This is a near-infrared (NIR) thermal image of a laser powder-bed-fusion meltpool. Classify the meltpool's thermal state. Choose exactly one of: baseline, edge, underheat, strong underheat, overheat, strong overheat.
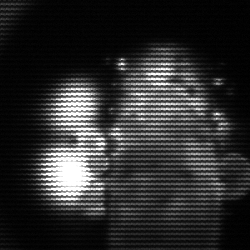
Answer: strong underheat